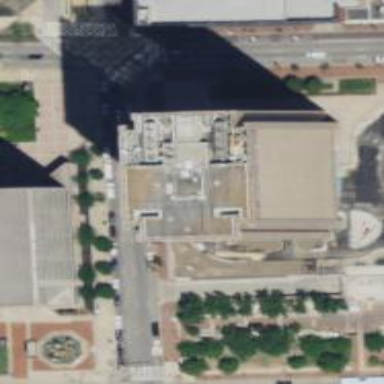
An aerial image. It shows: Central office building.